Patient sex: F
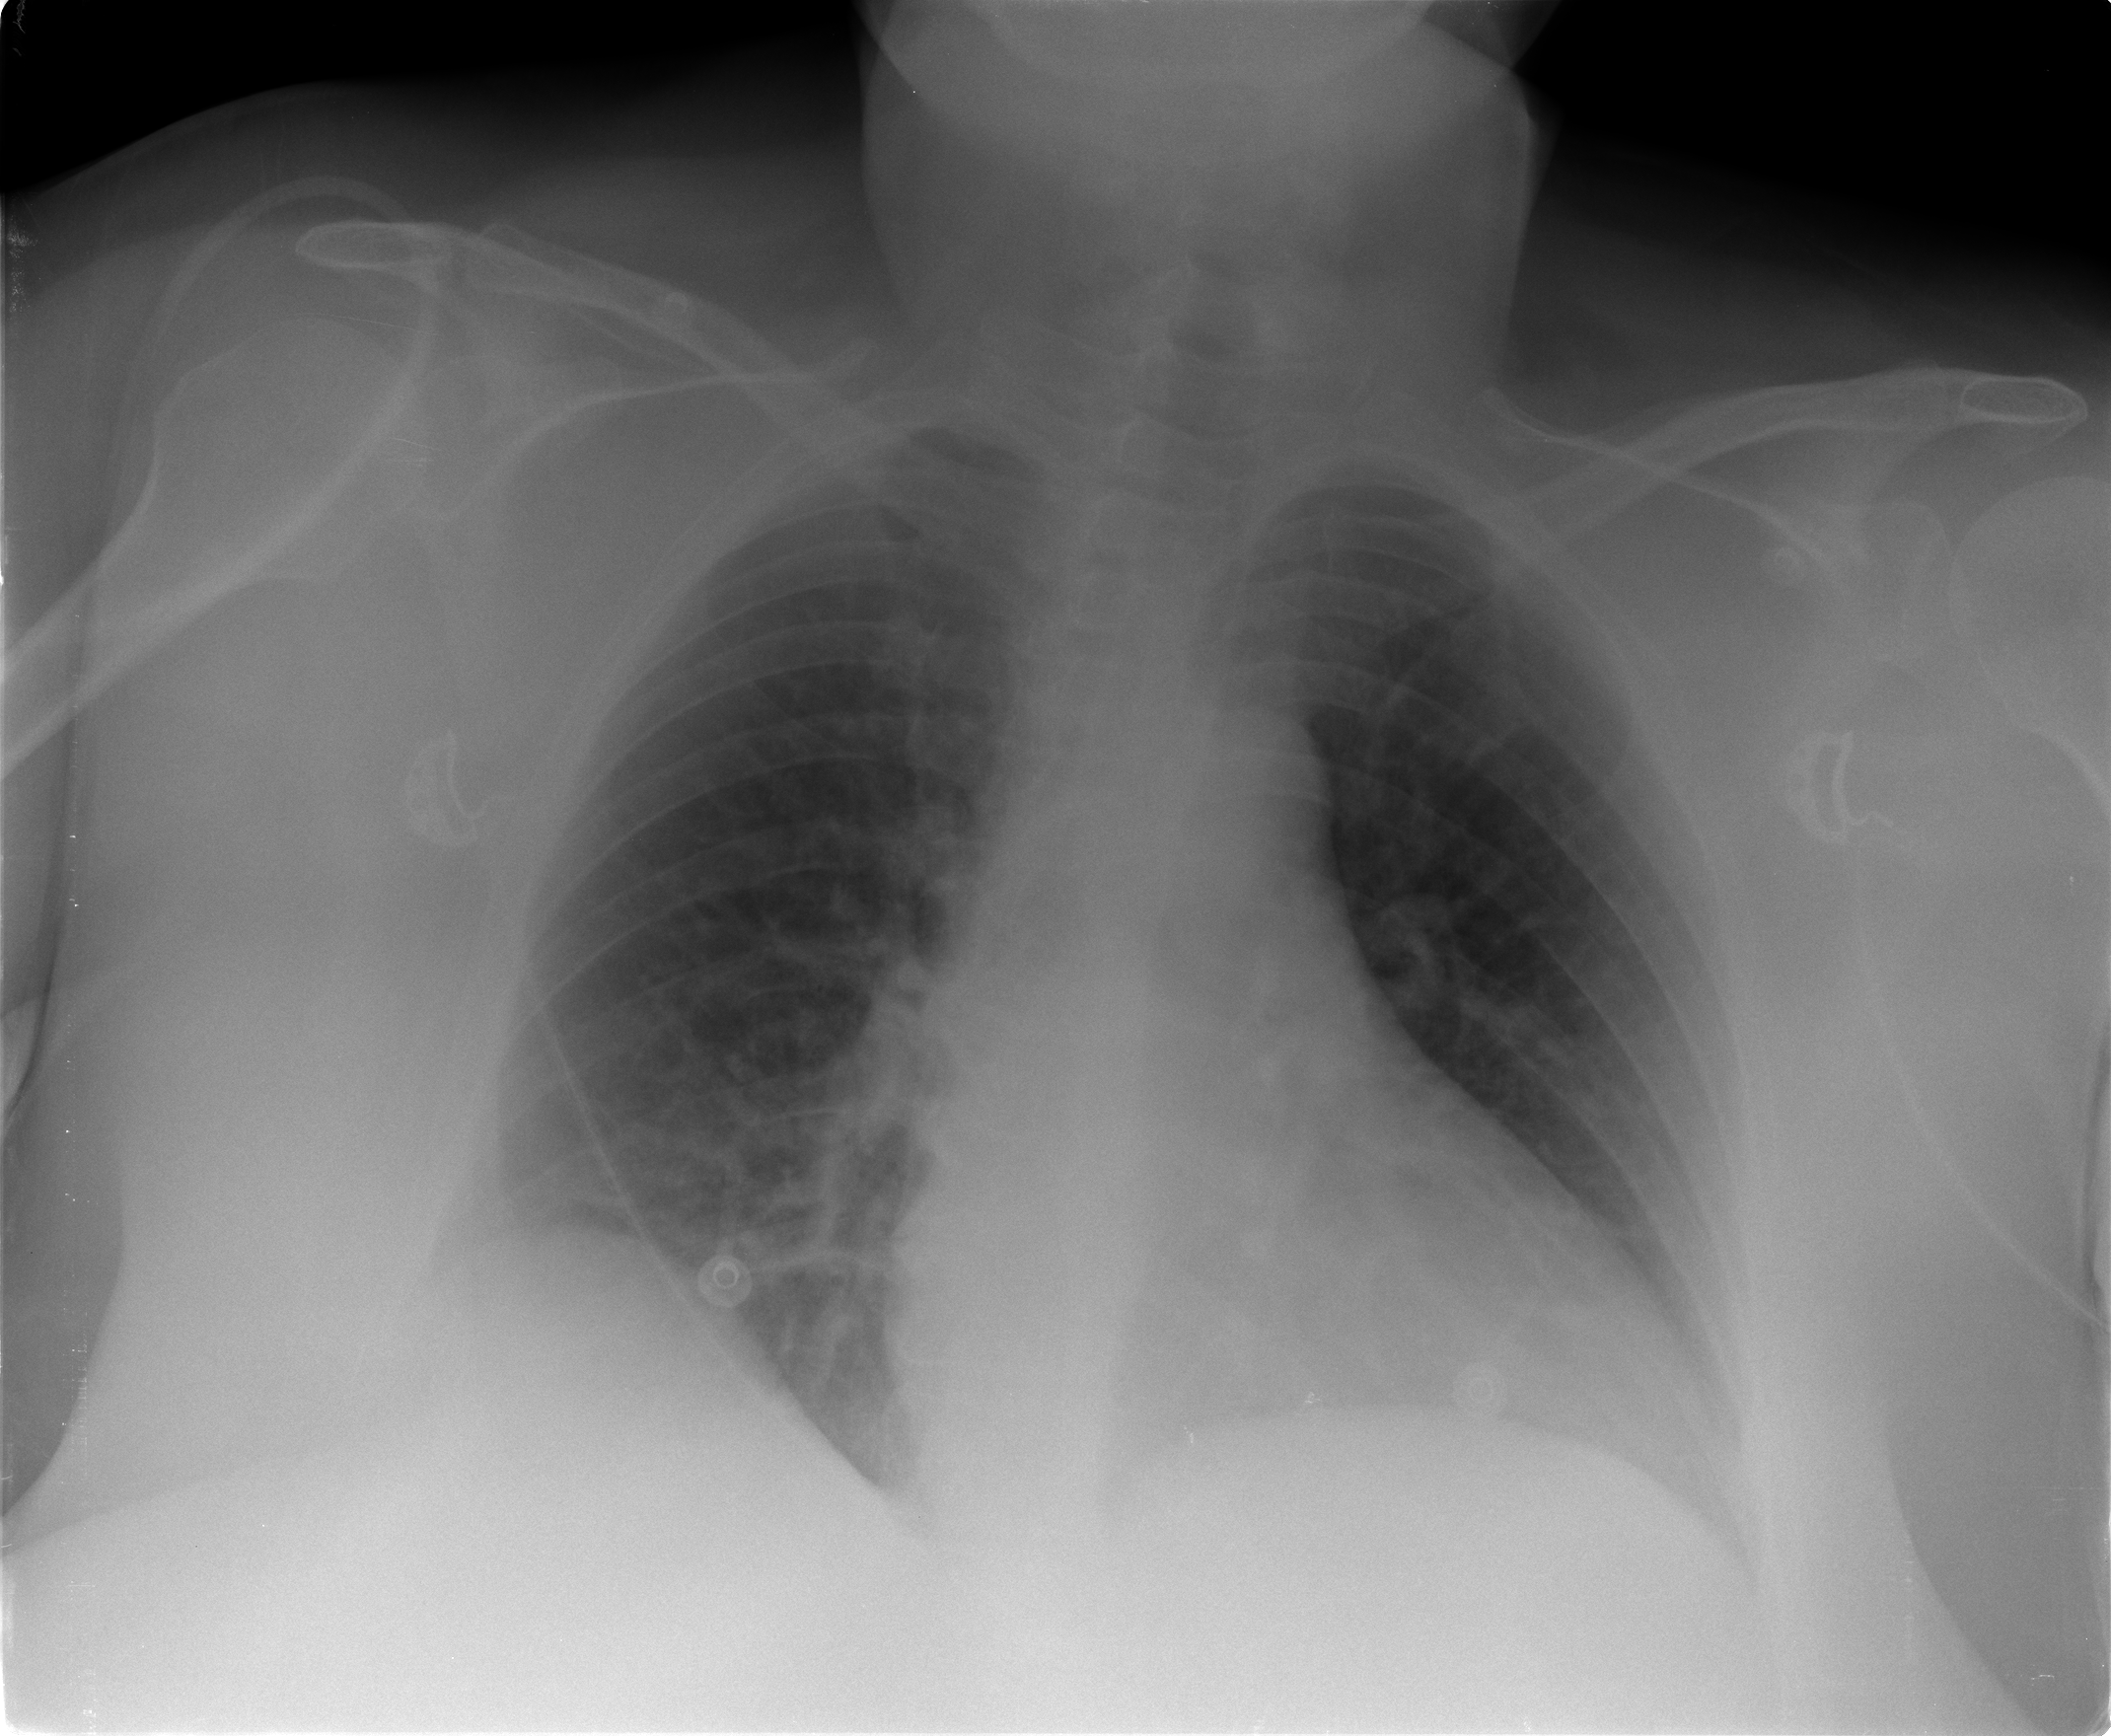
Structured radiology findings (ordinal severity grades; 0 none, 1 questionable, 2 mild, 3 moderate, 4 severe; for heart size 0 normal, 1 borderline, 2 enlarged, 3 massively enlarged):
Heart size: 2
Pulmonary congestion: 1
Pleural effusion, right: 0
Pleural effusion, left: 0
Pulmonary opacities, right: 0
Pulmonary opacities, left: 0
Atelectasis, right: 0
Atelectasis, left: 0